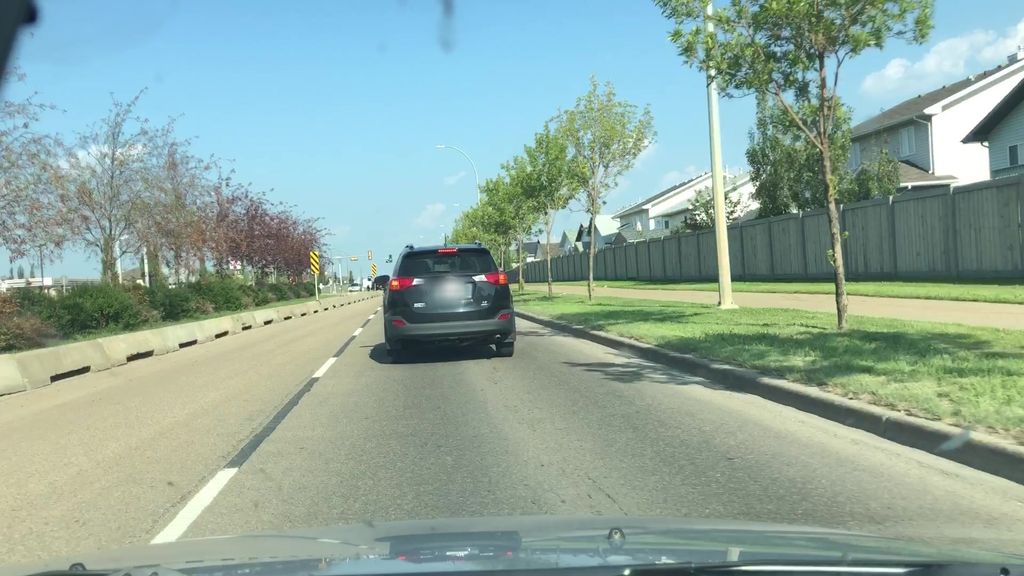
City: edmonton